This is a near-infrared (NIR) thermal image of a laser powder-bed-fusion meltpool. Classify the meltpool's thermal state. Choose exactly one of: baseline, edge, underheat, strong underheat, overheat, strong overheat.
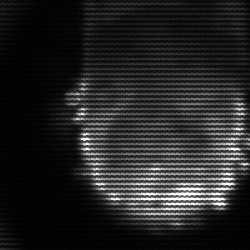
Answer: baseline